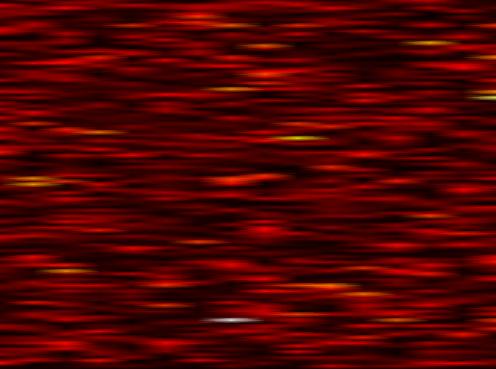
Label: WOLA